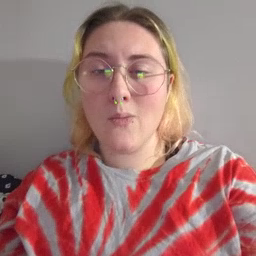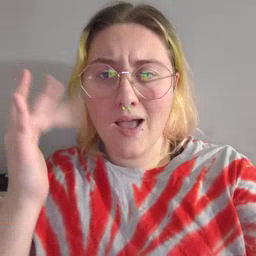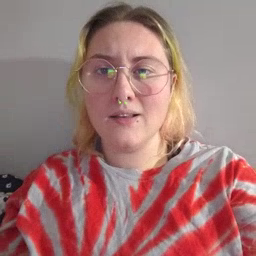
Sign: why